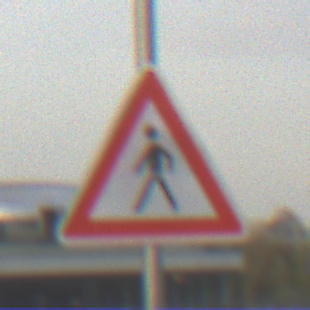
Verkehrszeichen: FussgaengerRechts
Umgebung: Outdoor, Urban
Tageszeit: SunriseSunset
Wetter: PartlyCloudy
Licht: Natural
Jahreszeit: NotSpecified
Kontrast: LowContrast